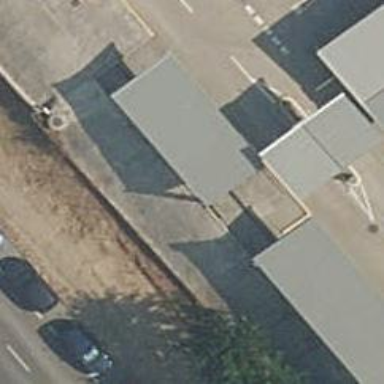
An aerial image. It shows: Carport building.